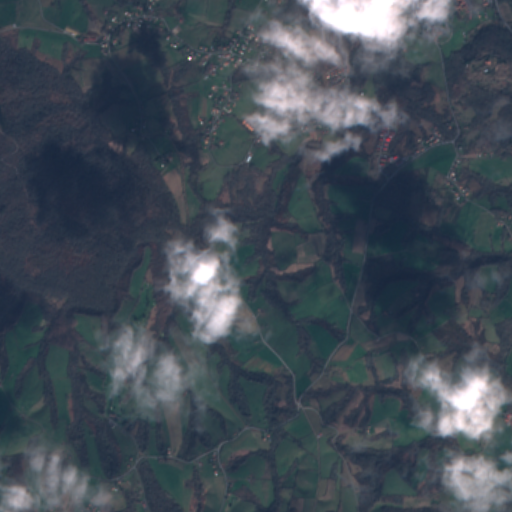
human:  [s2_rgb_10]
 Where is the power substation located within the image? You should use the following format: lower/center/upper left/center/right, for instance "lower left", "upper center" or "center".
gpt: The power substation is located in the upper right of the image.
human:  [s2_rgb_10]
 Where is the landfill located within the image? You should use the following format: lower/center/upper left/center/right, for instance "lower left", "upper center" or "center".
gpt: There is no landfill in the image.